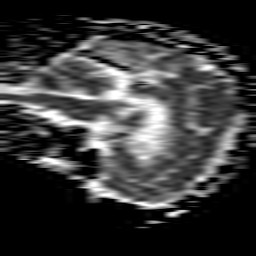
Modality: ADC
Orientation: sagittal
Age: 83
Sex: female
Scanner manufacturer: philips
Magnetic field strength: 1.5 T
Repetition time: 3.781 s
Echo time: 0.09565 s